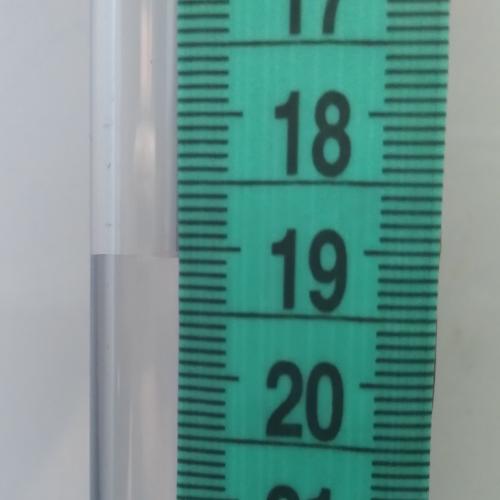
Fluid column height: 19.1 cm